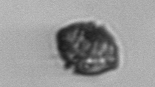
Label: Kryptoperidinium_triquetrum